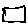
Label: square